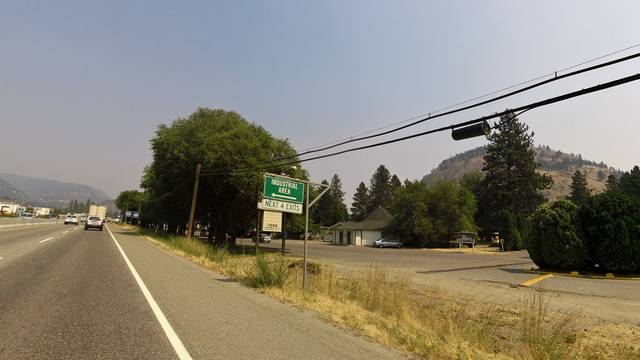
Region: Canada
Coordinates: 49.852, -119.597